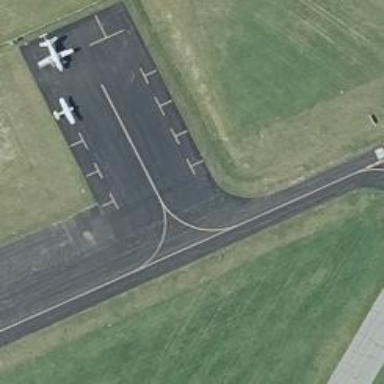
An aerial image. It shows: Image of taxiway at airport.